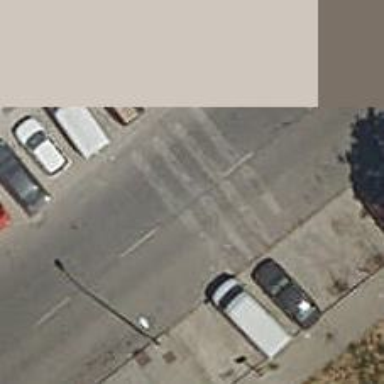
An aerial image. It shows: Bump for traffic calming.